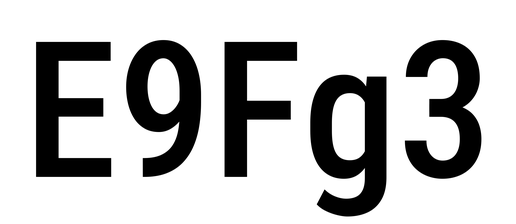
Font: Roboto_Condensed_Medium